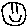
Label: smiley face